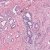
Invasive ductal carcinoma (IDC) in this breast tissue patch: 1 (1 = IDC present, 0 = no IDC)